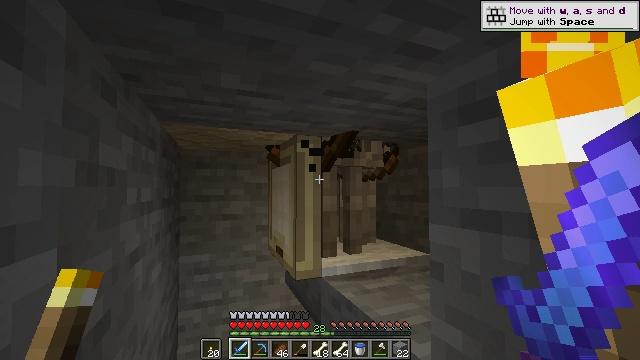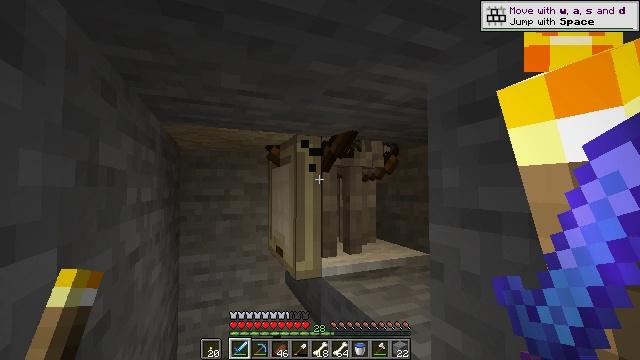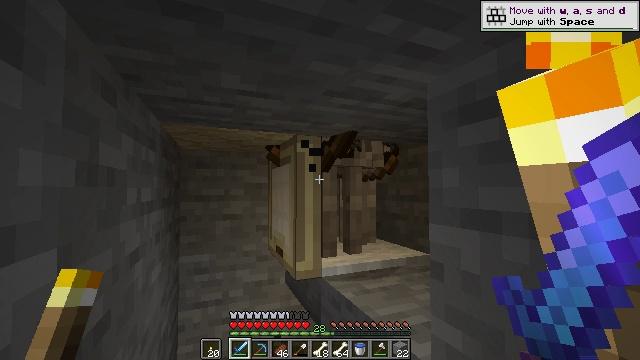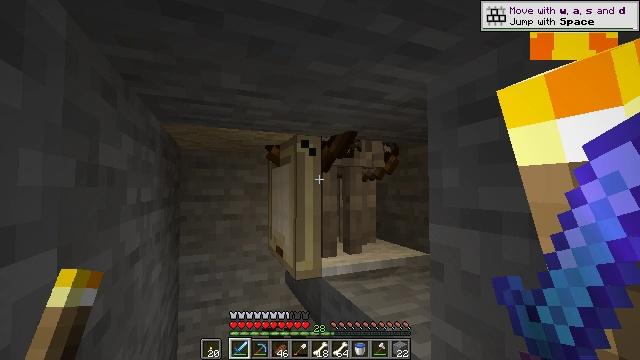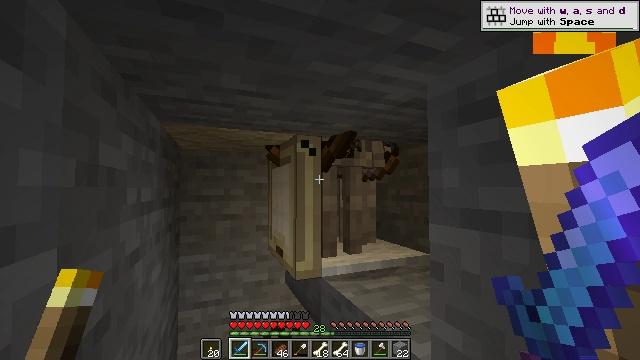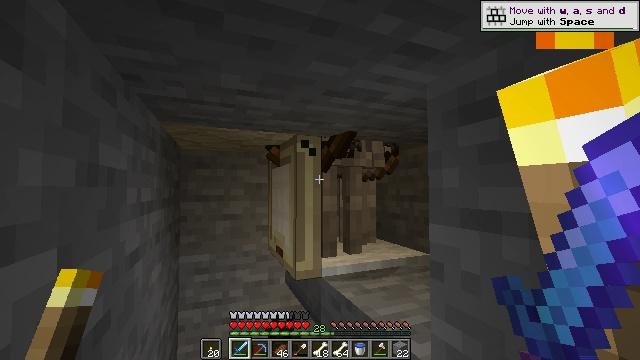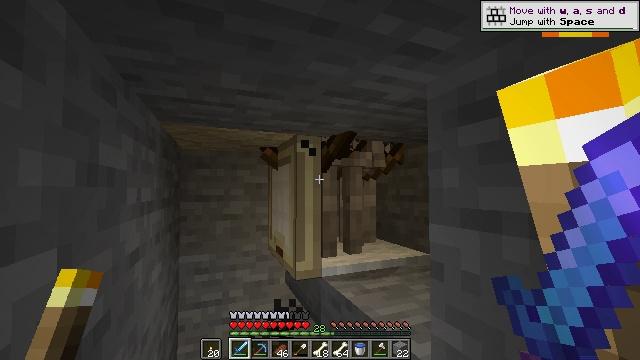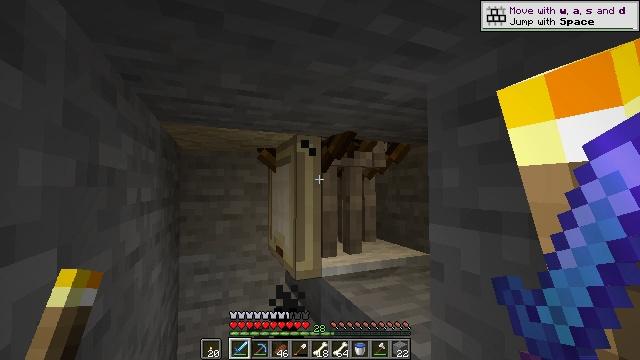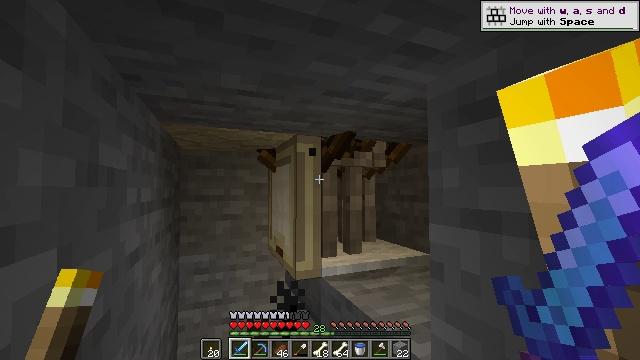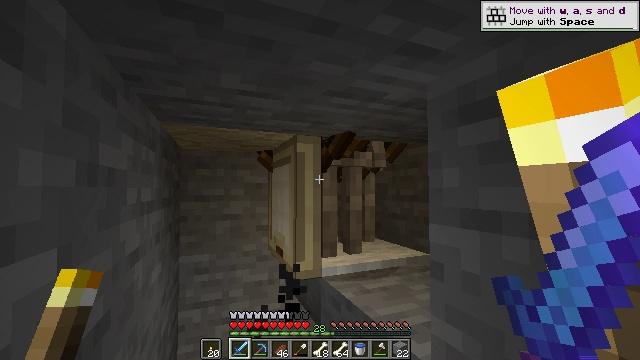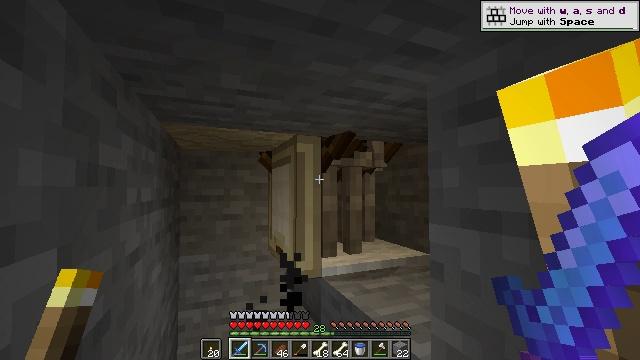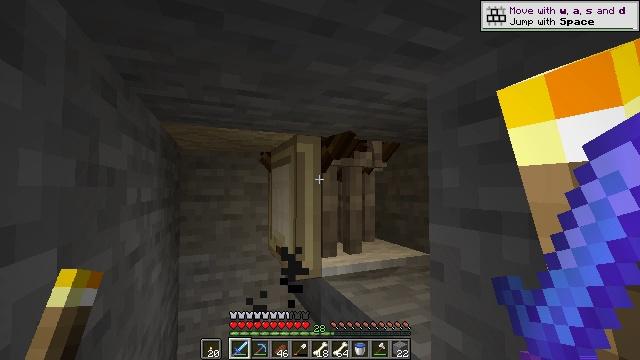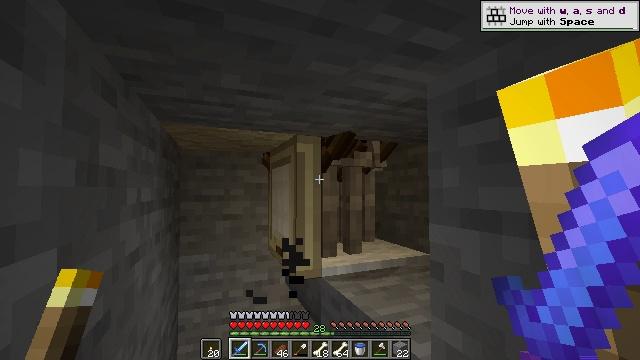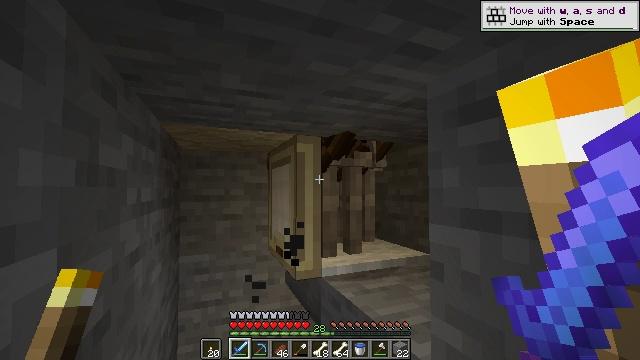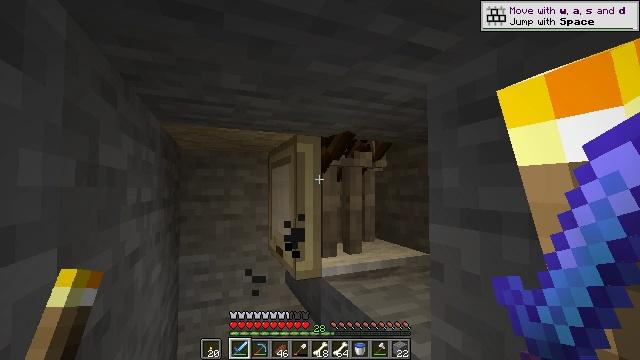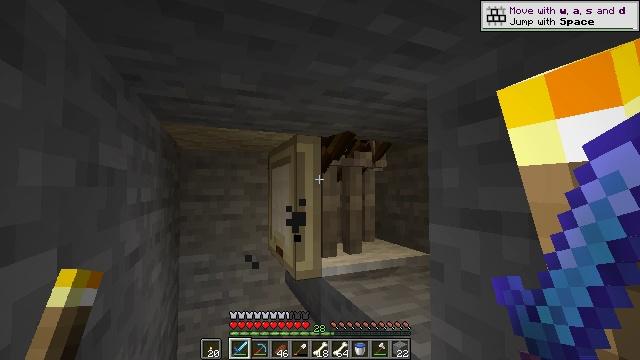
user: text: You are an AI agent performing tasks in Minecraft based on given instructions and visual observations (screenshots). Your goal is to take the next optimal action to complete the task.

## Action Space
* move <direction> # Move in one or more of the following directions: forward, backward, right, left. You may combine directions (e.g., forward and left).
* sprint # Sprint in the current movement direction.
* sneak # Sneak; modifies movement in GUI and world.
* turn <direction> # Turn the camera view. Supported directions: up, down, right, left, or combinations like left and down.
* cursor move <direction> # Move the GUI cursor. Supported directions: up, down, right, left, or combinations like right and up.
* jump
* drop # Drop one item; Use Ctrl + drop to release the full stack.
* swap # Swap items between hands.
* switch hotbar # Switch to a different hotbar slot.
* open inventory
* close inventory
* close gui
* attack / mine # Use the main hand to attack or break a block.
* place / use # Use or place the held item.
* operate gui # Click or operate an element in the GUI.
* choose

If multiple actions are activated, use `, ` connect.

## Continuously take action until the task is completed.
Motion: motion action
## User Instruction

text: Fight a skeleton.
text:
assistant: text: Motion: no_op
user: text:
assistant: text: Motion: no_op
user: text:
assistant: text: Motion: no_op
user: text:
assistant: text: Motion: no_op
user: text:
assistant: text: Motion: no_op
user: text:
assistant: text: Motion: no_op
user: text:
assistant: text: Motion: no_op
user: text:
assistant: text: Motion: no_op
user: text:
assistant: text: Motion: no_op
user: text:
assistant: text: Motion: no_op
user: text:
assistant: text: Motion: no_op
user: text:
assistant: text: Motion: no_op
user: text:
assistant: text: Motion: no_op
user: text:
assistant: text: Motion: no_op
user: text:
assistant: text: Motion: no_op
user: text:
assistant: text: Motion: no_op
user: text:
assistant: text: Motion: no_op
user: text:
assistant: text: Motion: no_op
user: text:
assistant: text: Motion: no_op
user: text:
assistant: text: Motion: no_op
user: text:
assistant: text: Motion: no_op
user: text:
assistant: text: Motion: no_op
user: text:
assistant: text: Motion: no_op
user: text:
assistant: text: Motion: no_op
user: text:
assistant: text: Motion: no_op
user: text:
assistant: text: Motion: no_op
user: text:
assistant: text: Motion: no_op
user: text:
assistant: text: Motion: no_op
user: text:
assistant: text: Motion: no_op
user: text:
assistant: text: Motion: no_op